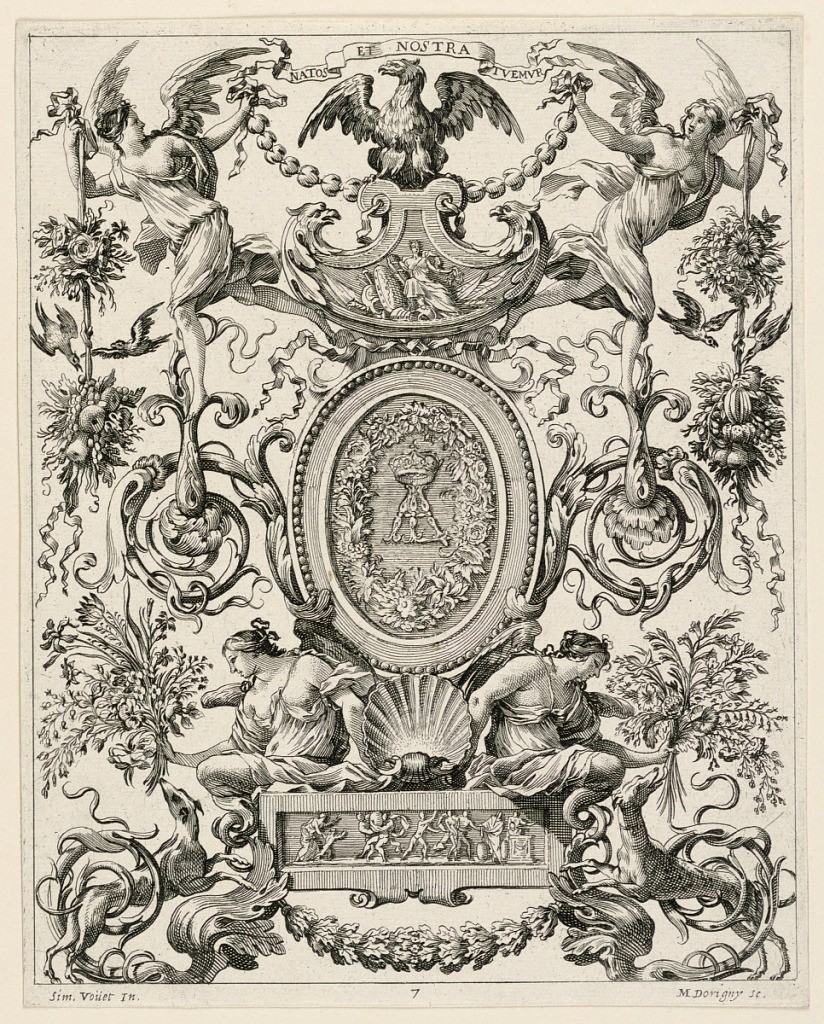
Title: Ornamental Panel Surmounted by an Eagle and the Motto NATOS ET NOSTRA TUEMUR, plate 7 from the Livre de Diverses Grotesques peintes dans le Cabinet et Bains de la Reyne Regente, au Palais Royale
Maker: Michel Dorigny, 1617 – 1665
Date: ca. 1647
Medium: etching with engraving on laid paper
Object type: Print
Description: Vertical format; grotesque panel with an oval medallion as a centerpiece; the monogram (LA) of the King and Queen of France of the medallion, whichis surmounted by two victories, eagle and epigram; NATOS ET NOSTRA TVEMUR. (OPB '58) S.K.B. 4004(2), 316